Question: I was searching for a way to reorder items in a wpf list using MVVM. I found those two code sample which look amazing:
- <URL>
I studied the code and understood how it use the 'ItemsReorderedEvent' to notify whoever wants to handle it that the items in the 'ListBox' have been reordered.
I just don't get how it does reorder.. In fact, I've tried the code in a simple application and, even if I handle the event, nothing in my UI actually moves in my collection.
I was supposing that I needed to add code in the 'OnPreviewMouseLeftButtonUp'. Playing with the 'originalItem', its index and the new index.
Since the code was already all written, I was wondering why I needed to complete it. And if I'm wrong and it actually does not require any more code from me, what am I missing?
Here is the code of my simple application:
'''
public partial class MainWindow : Window
{
public ObservableCollection<String> list { get; set; }
public MainWindow()
{
DataContext = this;
list = new ObservableCollection<string>();
list.Add("one");
list.Add("two");
list.Add("three");
InitializeComponent();
}
private void ReorderableListBox_ItemsReordered(object sender, RoutedEventArgs e)
{
Console.WriteLine("sdags");
}
}
'''
and the xaml:
'''
<Window xmlns="http://schemas.microsoft.com/winfx/2006/xaml/presentation"
xmlns:x="http://schemas.microsoft.com/winfx/2006/xaml"
xmlns:local="clr-namespace:ReorderableListBoxProject_XavText" x:Class="ReorderableListBoxProject_XavText.MainWindow"
Title="MainWindow" Height="350" Width="525">
<Grid>
<local:ReorderableListBox ItemsSource="{Binding list}" ItemsReordered="ReorderableListBox_ItemsReordered"/>
</Grid>
'''
Here it is:

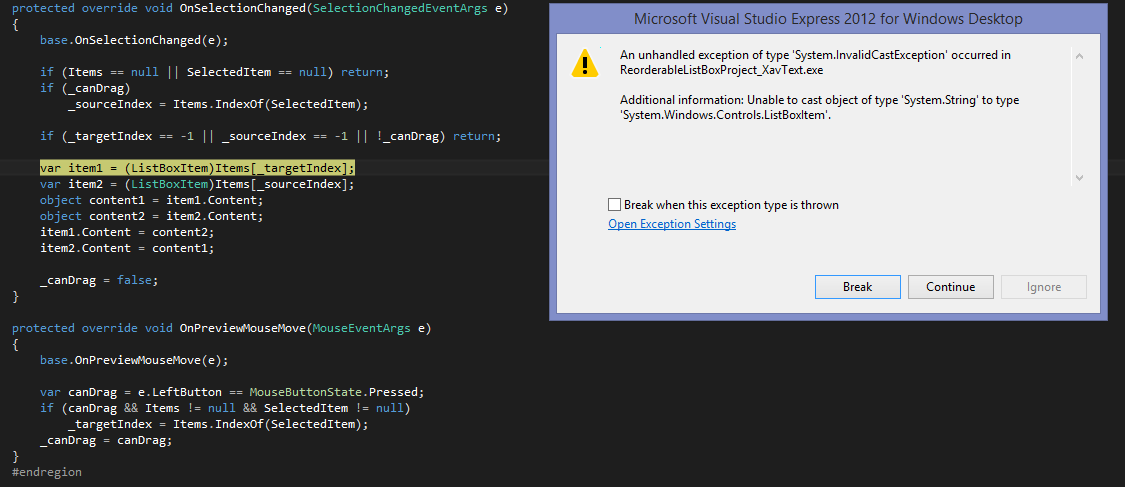
Answer: Probably because it expects you to do it manually,
A while ago I needed the same thing and ended up writing a small one.
There's no whistles and bells in it but it does its job.

'''
using System.Windows.Controls;
using System.Windows.Input;
namespace ReorderableListBox
{
public class ReorderableListBox : ListBox
{
private bool _canDrag;
private int _sourceIndex;
private int _targetIndex;
protected override void OnSelectionChanged(SelectionChangedEventArgs e)
{
base.OnSelectionChanged(e);
if (Items == null || SelectedItem == null) return;
if (_canDrag)
_sourceIndex = Items.IndexOf(SelectedItem);
if (_targetIndex == -1 || _sourceIndex == -1 || !_canDrag) return;
var item1 = (ListBoxItem)Items[_targetIndex];
var item2 = (ListBoxItem)Items[_sourceIndex];
object content1 = item1.Content;
object content2 = item2.Content;
item1.Content = content2;
item2.Content = content1;
_canDrag = false;
}
protected override void OnPreviewMouseMove(MouseEventArgs e)
{
base.OnPreviewMouseMove(e);
var canDrag = e.LeftButton == MouseButtonState.Pressed;
if (canDrag && Items != null && SelectedItem != null)
_targetIndex = Items.IndexOf(SelectedItem);
_canDrag = canDrag;
}
}
}
'''
As you can see it's very simple but effective, feel free to add Adorner, previews etc ..
You need to wrap items in a ListBoxItem
'''
IEnumerable<int> enumerable = Enumerable.Range(0, 10);
foreach (int i in enumerable)
{
ListBox1.Items.Add(new ListBoxItem {Content = i});
}
'''
I've tried to the code by removing the cast to allow any type of object, unfortunately it doesn't works reliably, one would need more time to fix it. (I don't have that time)